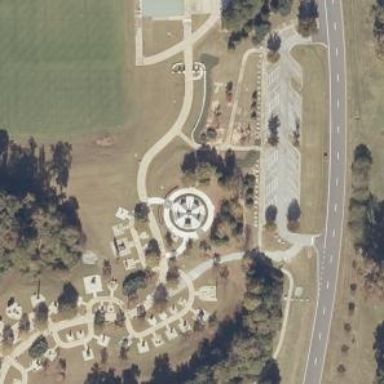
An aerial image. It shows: Memorial site with historic significance.